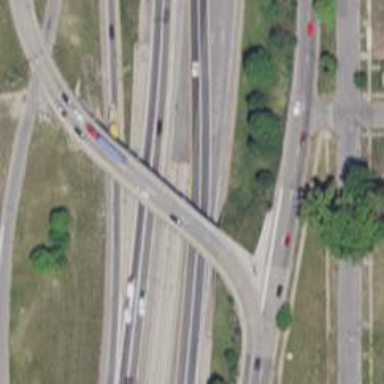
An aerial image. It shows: Asphalt motorway.